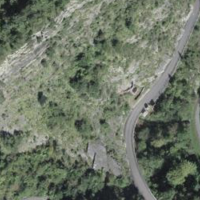
EUNIS habitat code: 41
Species observed at this site:
Lysimachia punctata